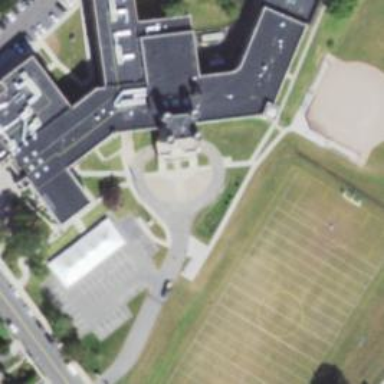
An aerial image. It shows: School.